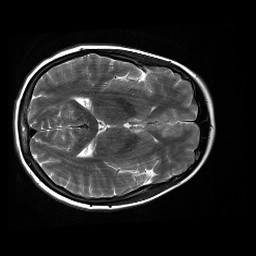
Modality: T2w
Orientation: axial
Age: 21
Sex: female
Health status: healthy
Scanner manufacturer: siemens
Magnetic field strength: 3 T
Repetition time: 4.01 s
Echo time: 0.116 s